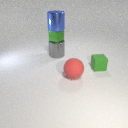
large gray metal cylinder below large blue metal cylinder